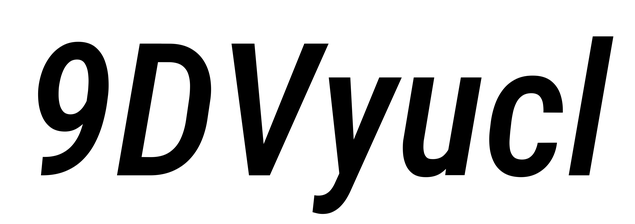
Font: Roboto-Italic_Condensed_Medium_Italic